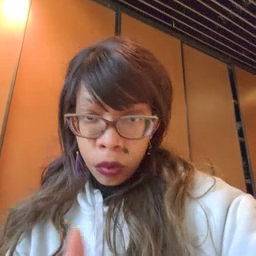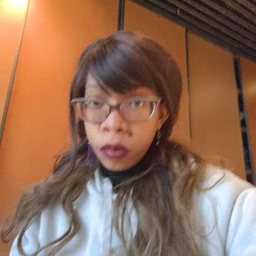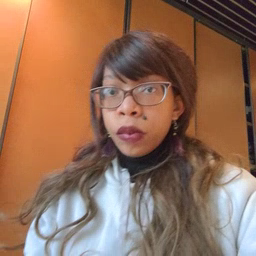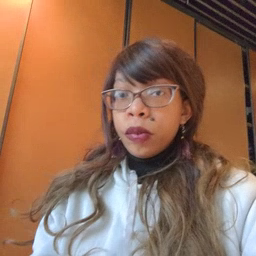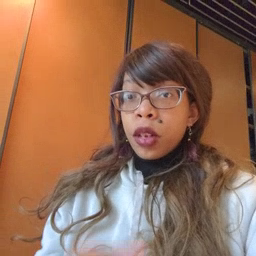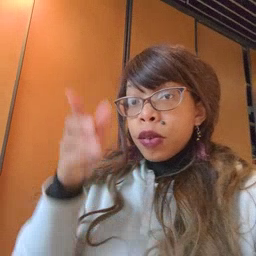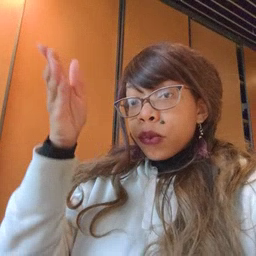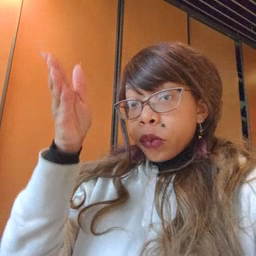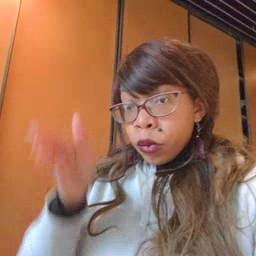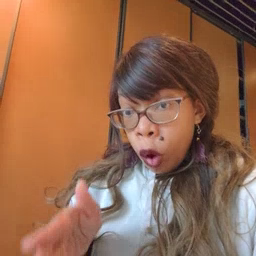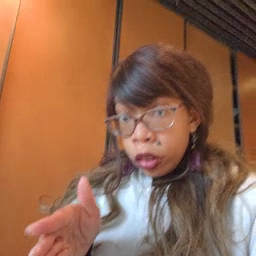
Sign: person